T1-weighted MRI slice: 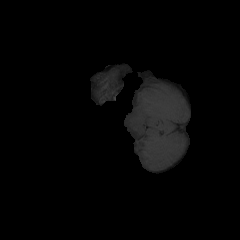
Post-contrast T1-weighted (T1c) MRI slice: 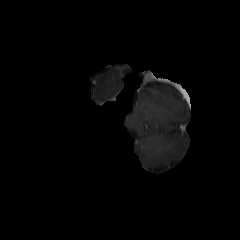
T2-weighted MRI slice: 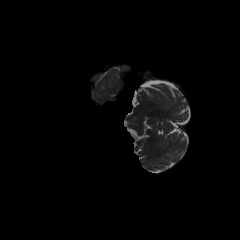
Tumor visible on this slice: no